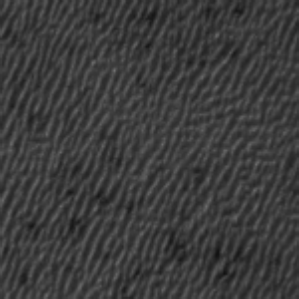
Label: frost